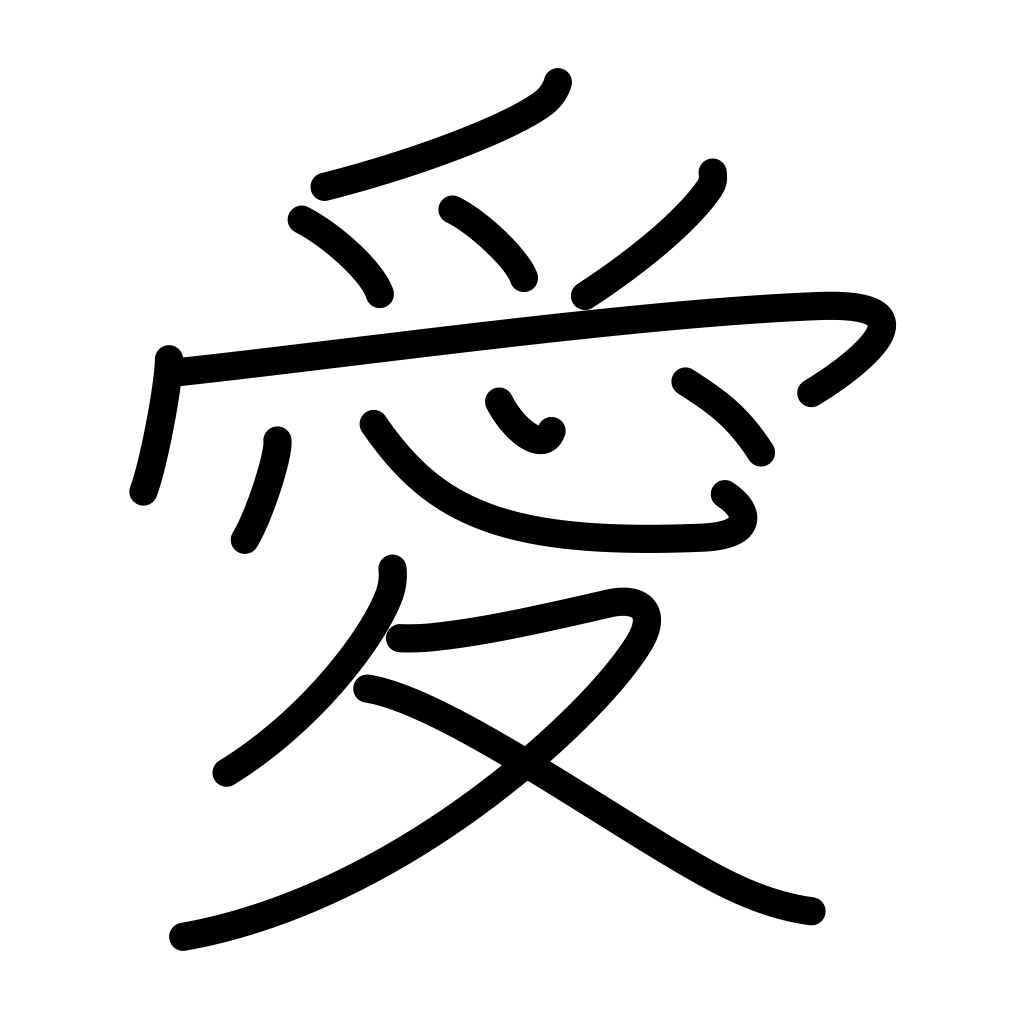
Meaning: love, affection, favourite